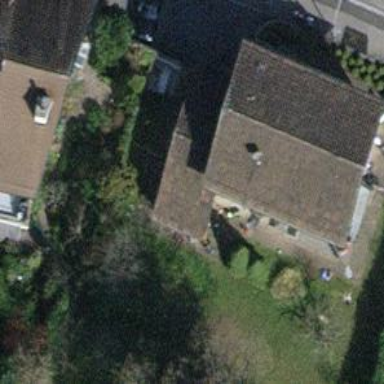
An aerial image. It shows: Detached building with gabled roof.